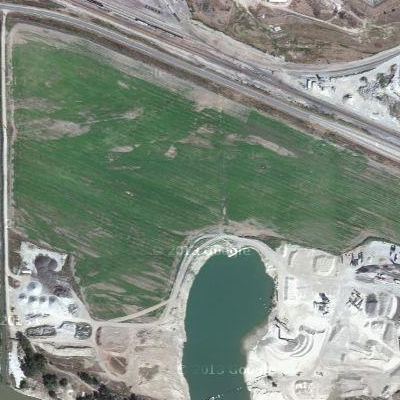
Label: aGrass